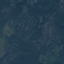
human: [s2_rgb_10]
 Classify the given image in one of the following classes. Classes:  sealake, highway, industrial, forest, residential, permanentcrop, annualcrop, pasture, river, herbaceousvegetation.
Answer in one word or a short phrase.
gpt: Forest